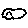
Label: cloud